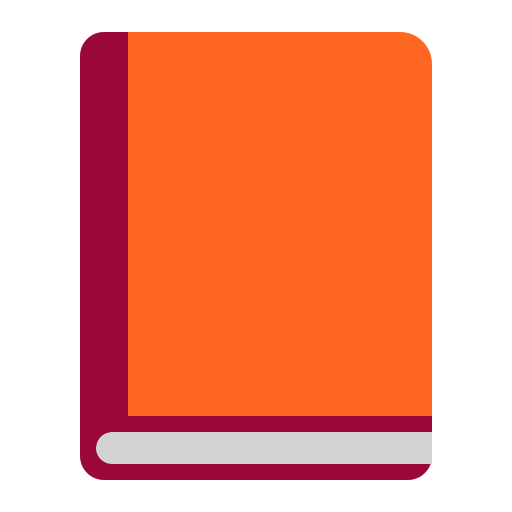
orange book flat